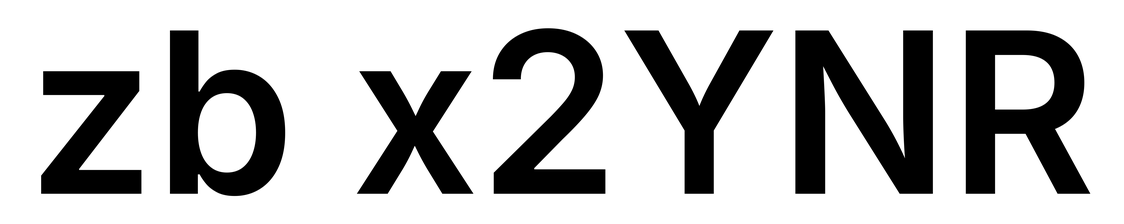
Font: Inter_SemiBold